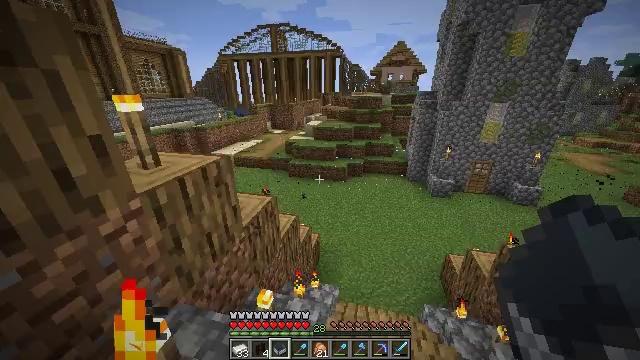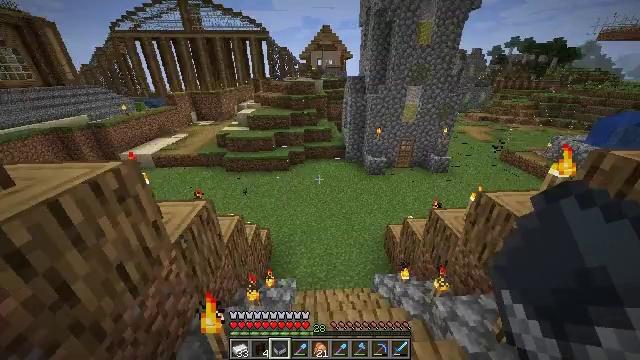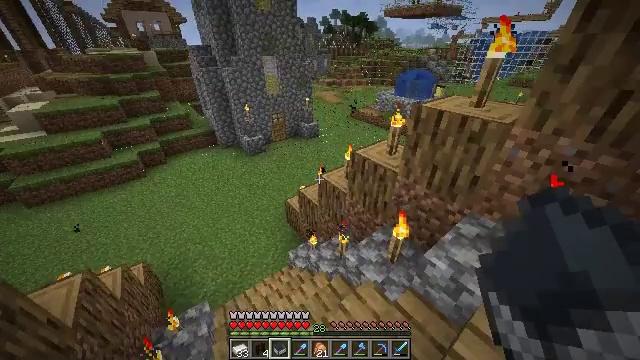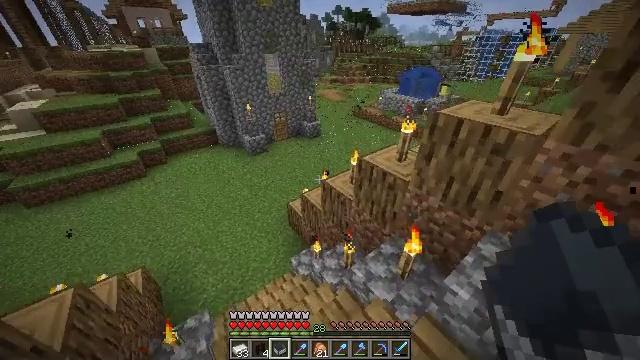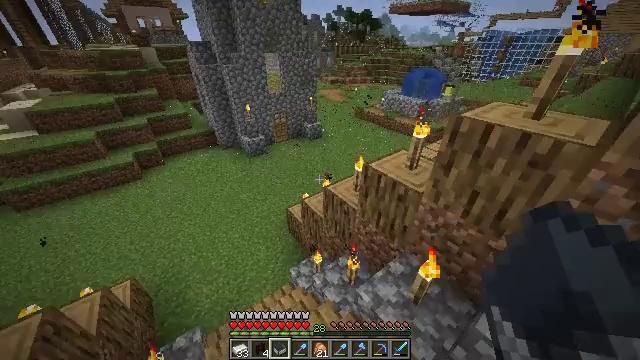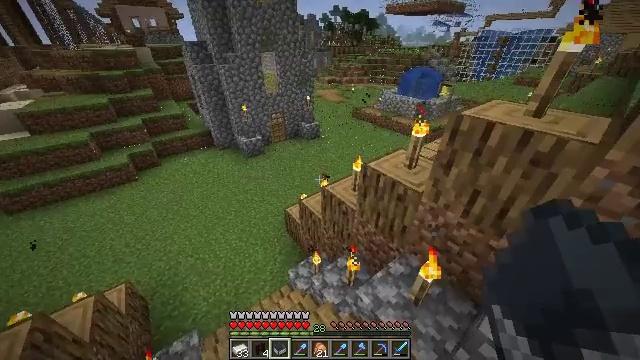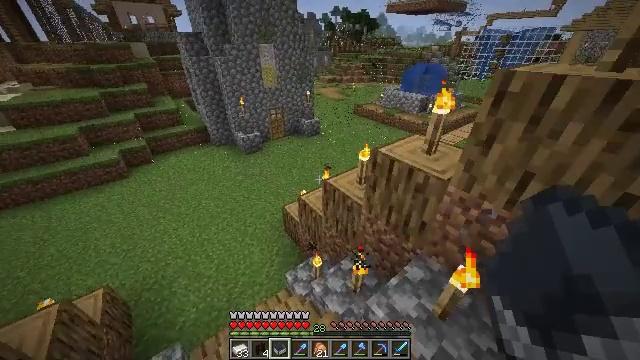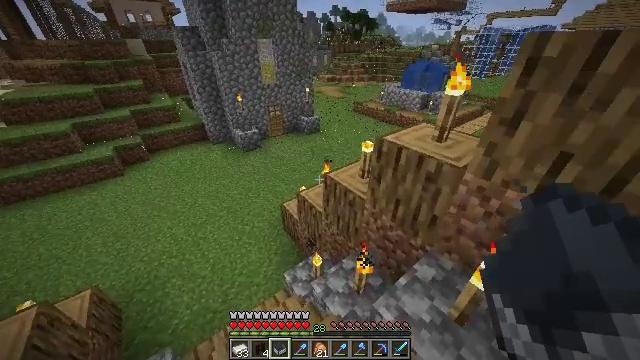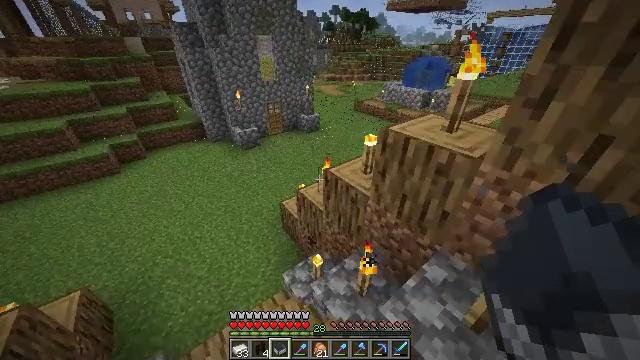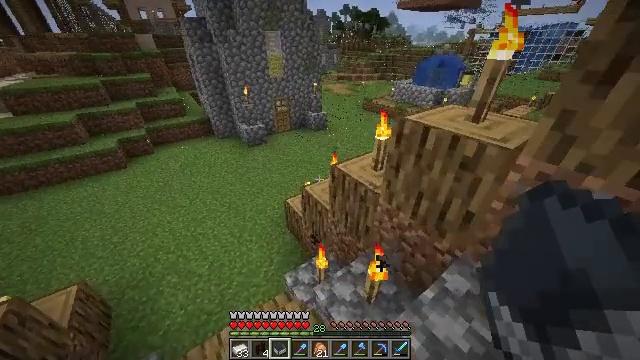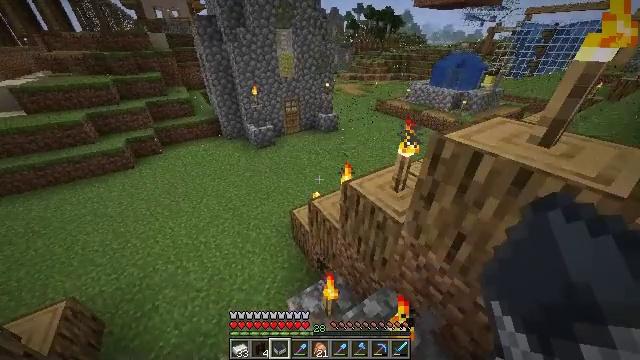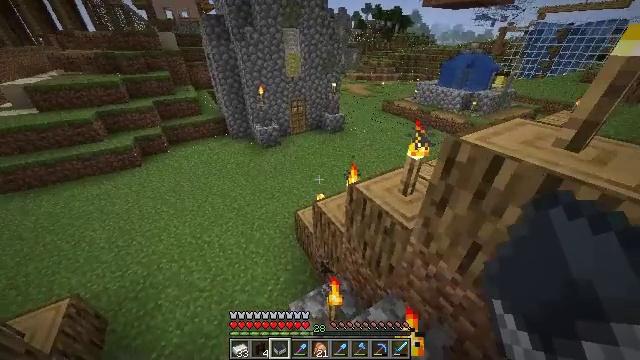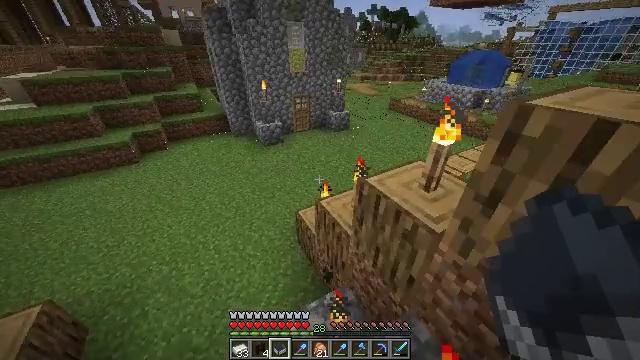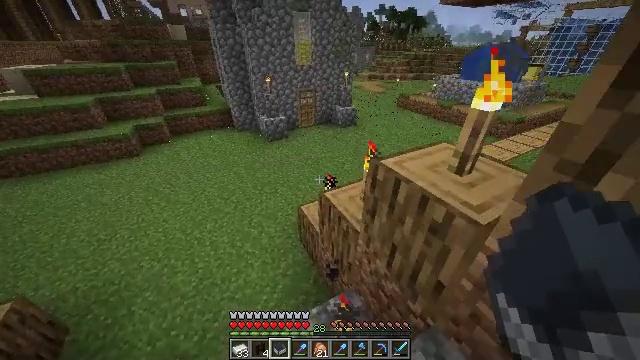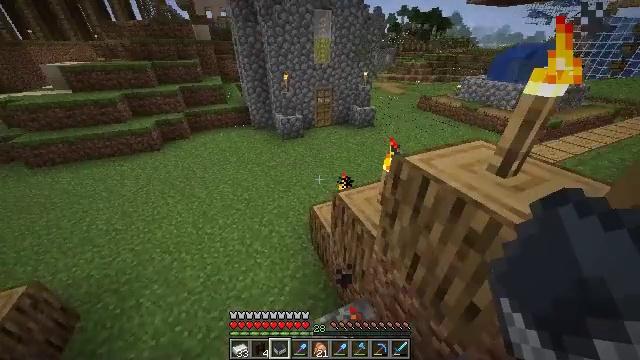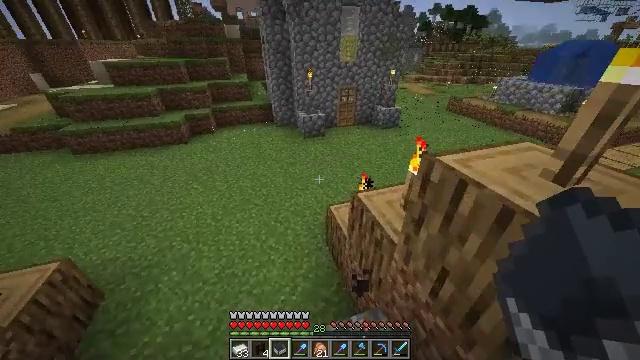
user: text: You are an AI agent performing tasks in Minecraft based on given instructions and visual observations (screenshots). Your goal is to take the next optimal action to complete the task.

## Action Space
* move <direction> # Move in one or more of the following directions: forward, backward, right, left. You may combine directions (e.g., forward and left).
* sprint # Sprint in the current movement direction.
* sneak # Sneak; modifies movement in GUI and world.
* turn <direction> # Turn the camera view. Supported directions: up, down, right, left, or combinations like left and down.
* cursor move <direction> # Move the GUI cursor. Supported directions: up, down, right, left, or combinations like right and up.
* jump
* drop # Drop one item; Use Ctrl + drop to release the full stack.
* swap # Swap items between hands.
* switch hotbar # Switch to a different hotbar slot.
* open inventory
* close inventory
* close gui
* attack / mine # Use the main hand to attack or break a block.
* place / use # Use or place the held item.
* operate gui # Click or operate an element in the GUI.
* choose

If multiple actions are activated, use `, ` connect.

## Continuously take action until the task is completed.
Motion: motion action
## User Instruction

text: Drop a nether brick fence.
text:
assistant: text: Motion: move forward, sprint
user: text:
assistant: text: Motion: move forward, sprint, turn right and down
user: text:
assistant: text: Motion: move forward
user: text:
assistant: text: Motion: move forward
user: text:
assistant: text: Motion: move forward, sprint
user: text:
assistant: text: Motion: move forward, sprint
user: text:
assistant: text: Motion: move forward, sprint
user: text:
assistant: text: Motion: move forward, sprint
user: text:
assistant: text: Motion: move forward, turn left
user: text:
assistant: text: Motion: move forward, turn left
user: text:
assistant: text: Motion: move forward, turn left
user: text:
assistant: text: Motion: move forward, sprint, turn left
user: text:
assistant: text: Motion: move forward, sprint, turn left
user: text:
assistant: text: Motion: move forward, sprint, turn left
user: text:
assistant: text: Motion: move forward, sprint, turn left
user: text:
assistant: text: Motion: move forward, sprint, turn left
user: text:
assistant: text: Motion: move forward, turn left
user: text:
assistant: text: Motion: move forward, sprint, turn left
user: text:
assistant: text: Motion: move forward, sprint, turn left and up
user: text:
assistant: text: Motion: move forward, sprint, turn left and up
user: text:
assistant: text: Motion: move forward, sprint, turn left and up
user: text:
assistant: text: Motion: move forward, turn left and up
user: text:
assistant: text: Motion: move forward
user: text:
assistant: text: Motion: move forward, sprint
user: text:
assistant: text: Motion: move forward, sprint
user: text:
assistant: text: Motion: move forward, sprint
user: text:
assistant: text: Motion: move forward, sprint
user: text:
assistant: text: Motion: move forward, turn right
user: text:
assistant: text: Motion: move forward, turn right and up
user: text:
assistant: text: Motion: move forward, sprint, turn right and up